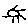
Label: sun